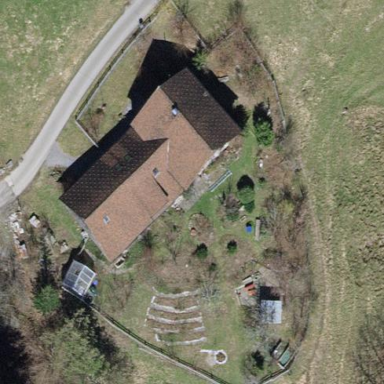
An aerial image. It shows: Simple and straightforward house.